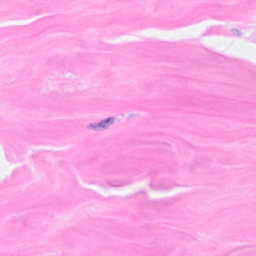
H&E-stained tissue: Breast